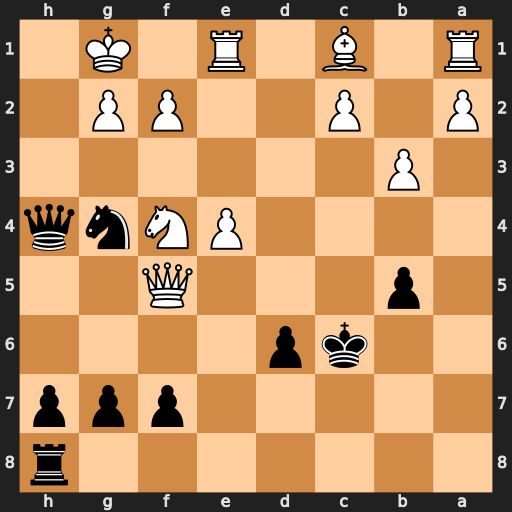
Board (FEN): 7r/5ppp/2kp4/1p3Q2/4PNnq/1P6/P1P2PP1/R1B1R1K1
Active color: b
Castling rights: -
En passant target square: -
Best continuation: Qxf2+ Kh1 Qxe1#